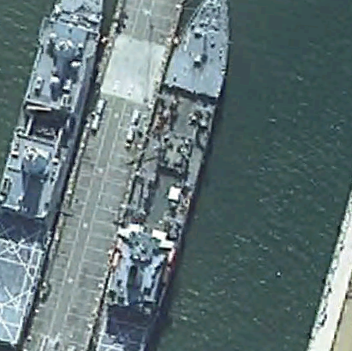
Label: combat